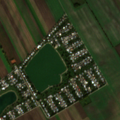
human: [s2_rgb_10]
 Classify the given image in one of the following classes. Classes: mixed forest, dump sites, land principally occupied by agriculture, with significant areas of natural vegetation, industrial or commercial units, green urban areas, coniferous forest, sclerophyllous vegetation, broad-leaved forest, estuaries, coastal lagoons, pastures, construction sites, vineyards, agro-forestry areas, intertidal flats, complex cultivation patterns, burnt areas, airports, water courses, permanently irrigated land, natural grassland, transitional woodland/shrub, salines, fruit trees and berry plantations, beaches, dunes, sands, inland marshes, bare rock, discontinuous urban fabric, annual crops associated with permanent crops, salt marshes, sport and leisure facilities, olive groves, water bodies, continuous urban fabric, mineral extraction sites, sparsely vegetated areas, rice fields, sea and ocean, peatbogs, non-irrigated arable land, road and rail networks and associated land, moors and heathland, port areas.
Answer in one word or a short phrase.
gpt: sport and leisure facilities, non-irrigated arable land